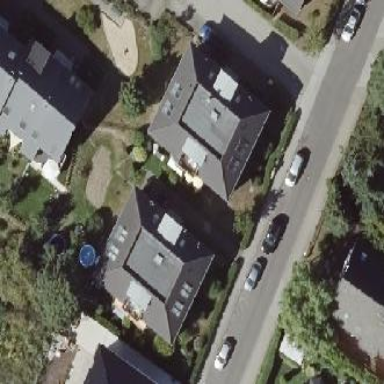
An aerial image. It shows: Detached building with quadruple saltbox roof shape.